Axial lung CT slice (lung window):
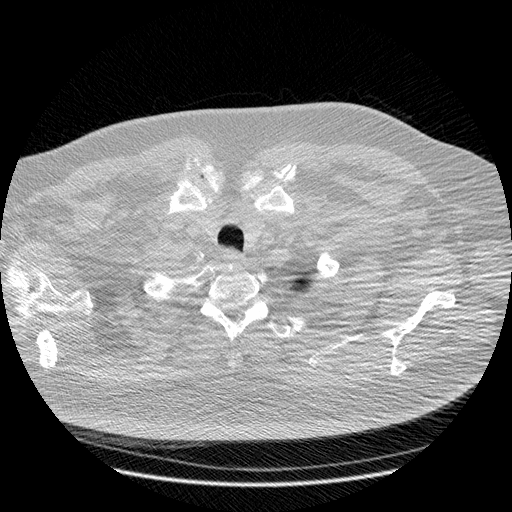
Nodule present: no